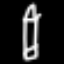
Label: pencil